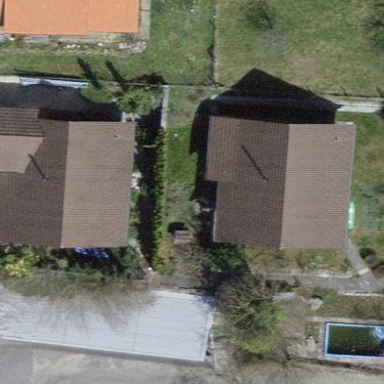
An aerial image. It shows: House with tiled roof.